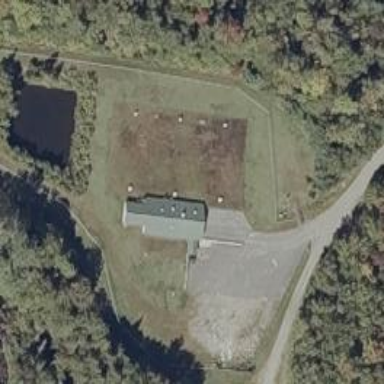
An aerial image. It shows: Service building.